Field crop: tomato
Growth stage: 1
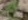
Species: solanum